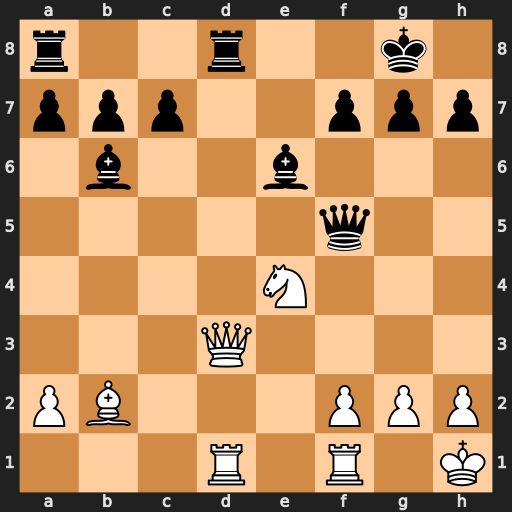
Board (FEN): r2r2k1/ppp2ppp/1b2b3/5q2/4N3/3Q4/PB3PPP/3R1R1K
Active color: w
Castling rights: -
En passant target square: -
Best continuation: Qxd8+ Rxd8 Rxd8#